Field crop: maize
Growth stage: 2
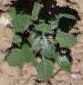
Species: chenopodium